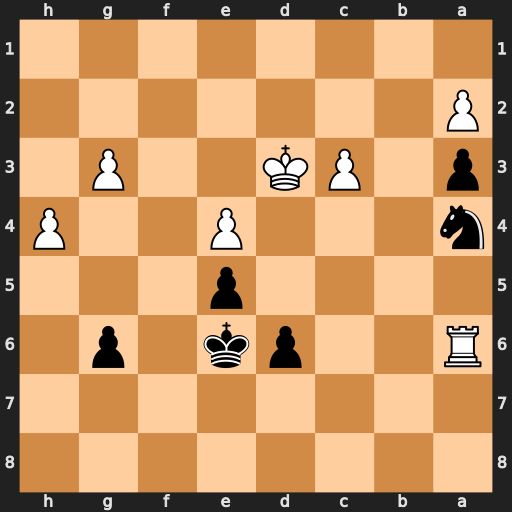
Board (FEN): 8/8/R2pk1p1/4p3/n3P2P/p1PK2P1/P7/8
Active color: b
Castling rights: -
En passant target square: -
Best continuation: Nc5+ Kc4 Nxa6